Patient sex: M
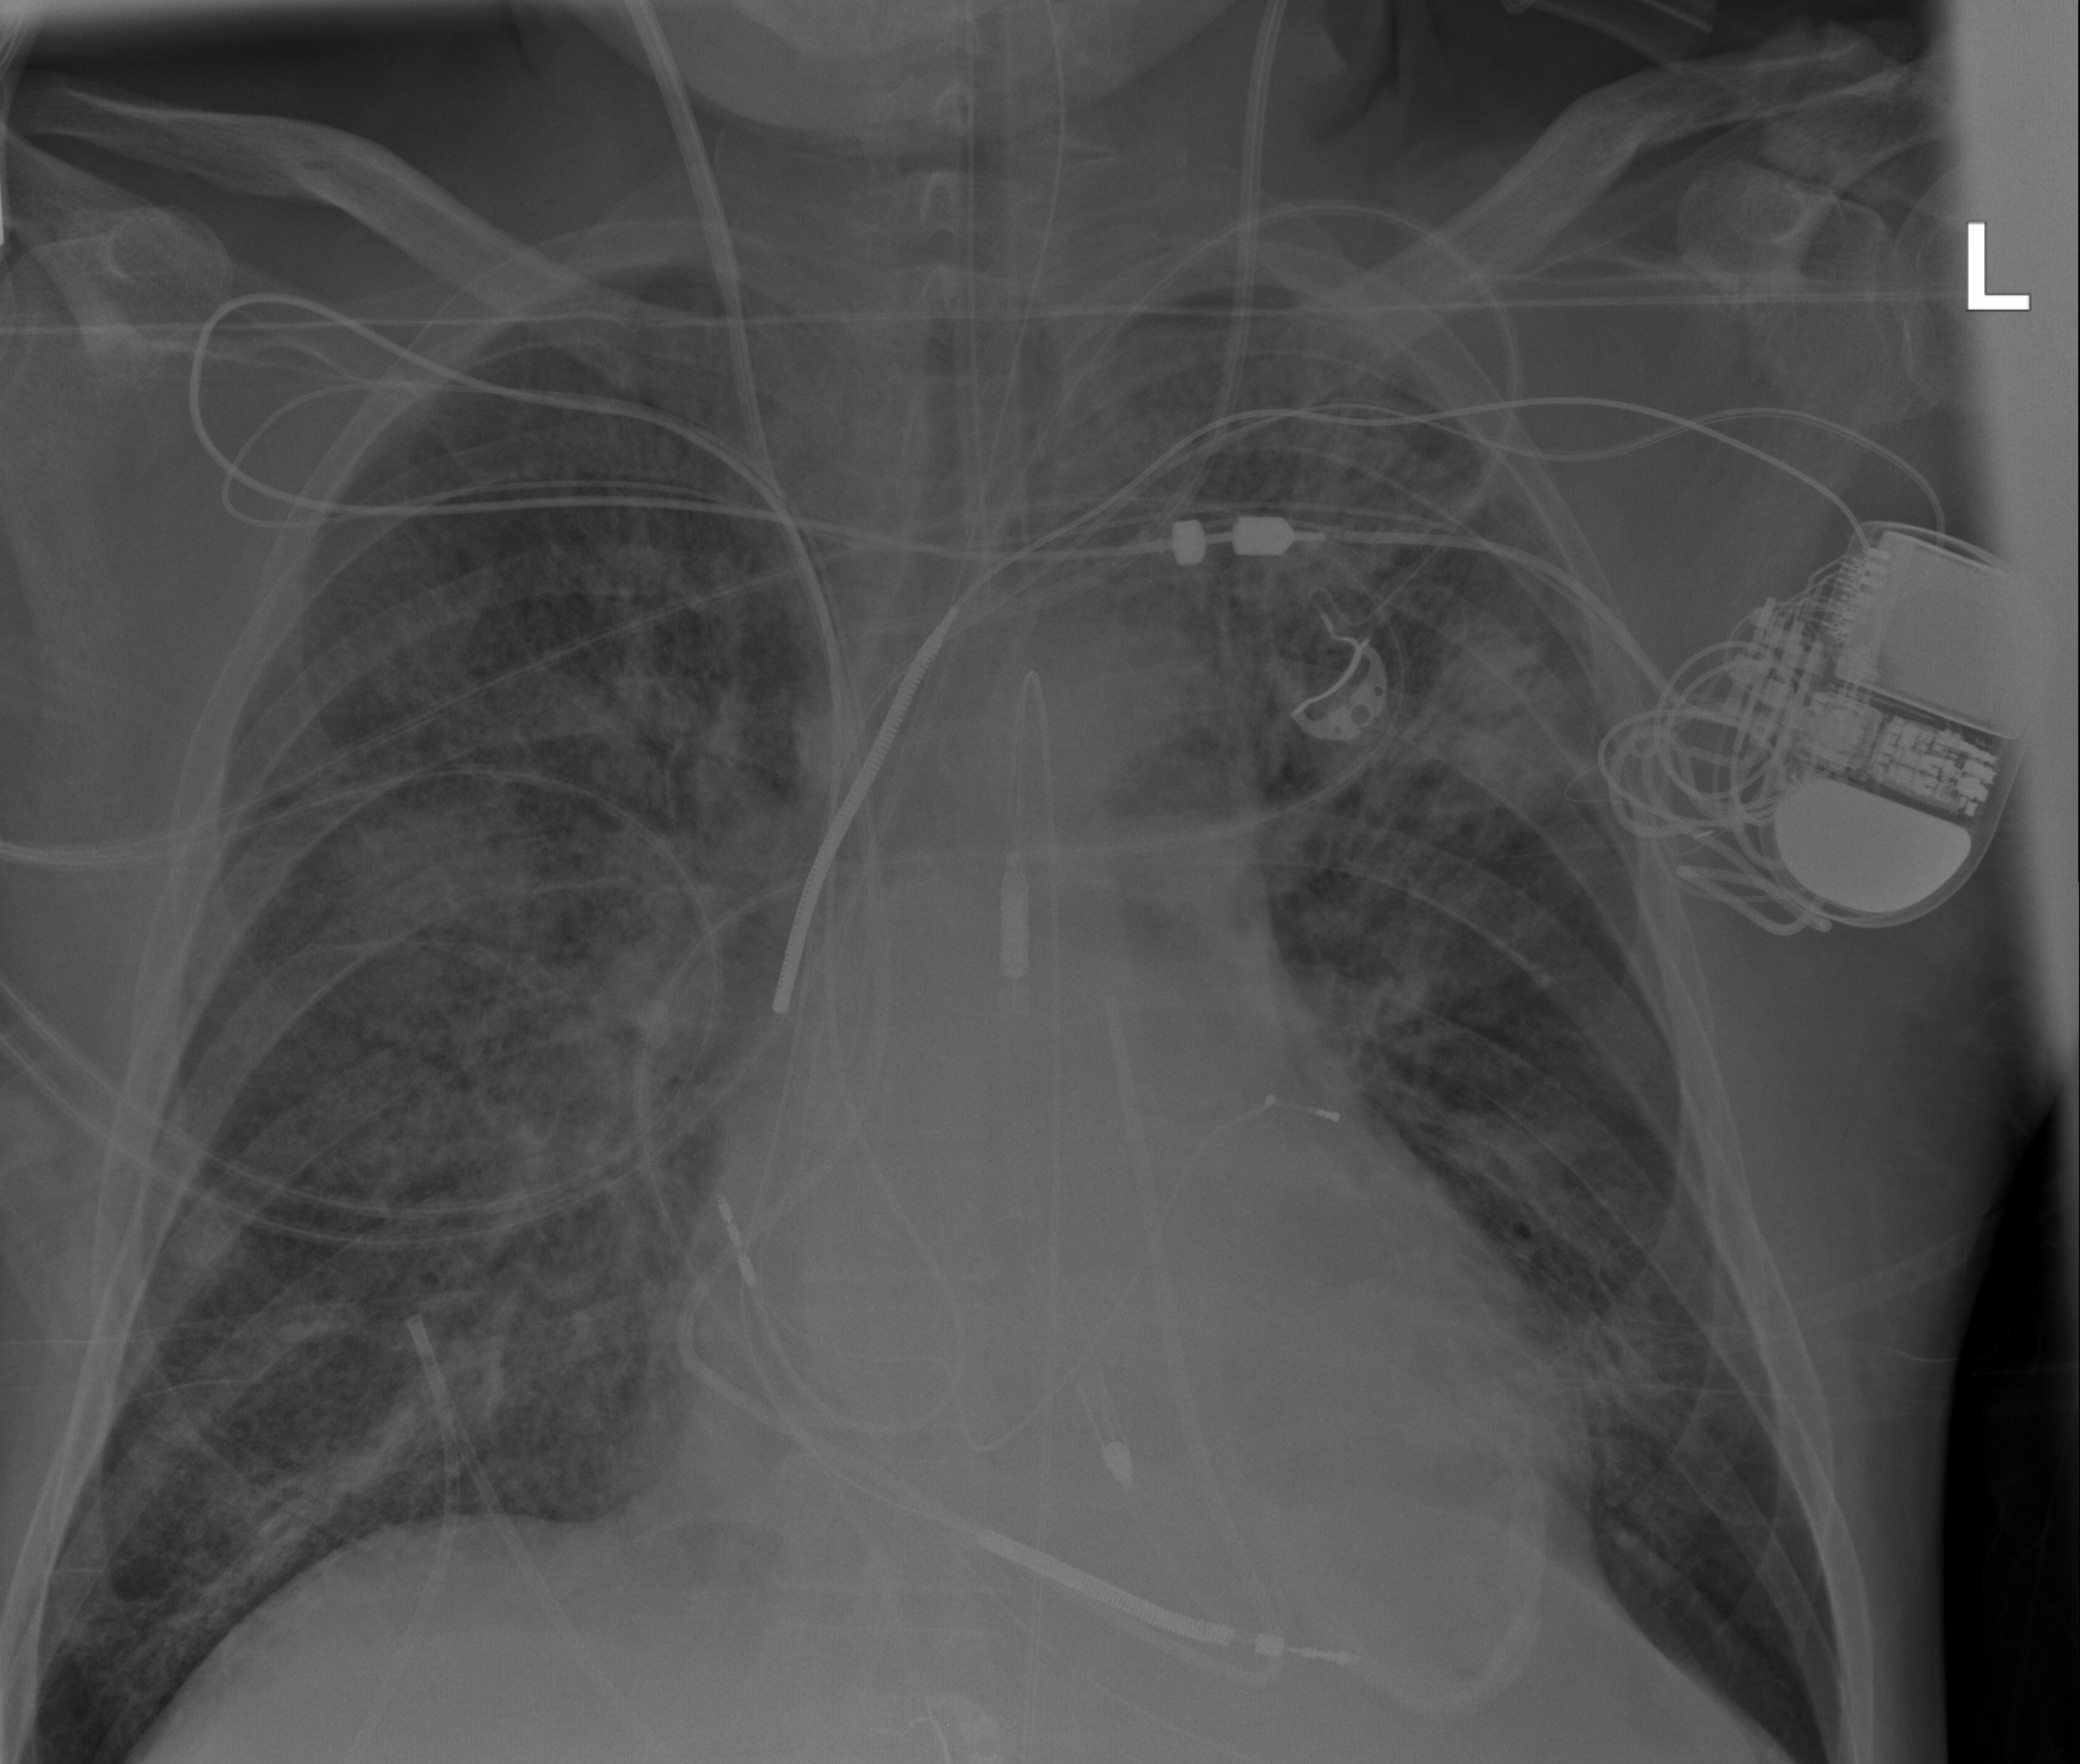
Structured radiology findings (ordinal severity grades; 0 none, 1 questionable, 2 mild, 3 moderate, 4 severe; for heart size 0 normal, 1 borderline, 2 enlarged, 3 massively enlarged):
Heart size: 2
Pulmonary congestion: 1
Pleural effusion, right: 0
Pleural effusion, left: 1
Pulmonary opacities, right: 3
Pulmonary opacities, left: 3
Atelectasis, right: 2
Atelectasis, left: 2